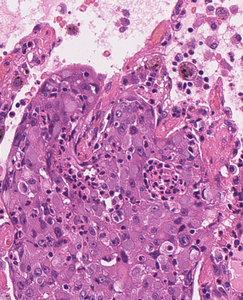
Tumor epithelial tissue: yes
Tumor-associated stroma tissue: yes
Normal tissue: no